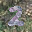
Label: 2